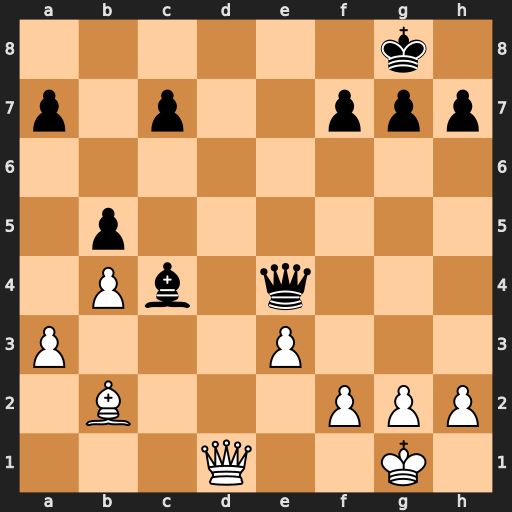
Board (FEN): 6k1/p1p2ppp/8/1p6/1Pb1q3/P3P3/1B3PPP/3Q2K1
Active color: w
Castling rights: -
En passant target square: -
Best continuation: Qd8+ Qe8 Qxe8#